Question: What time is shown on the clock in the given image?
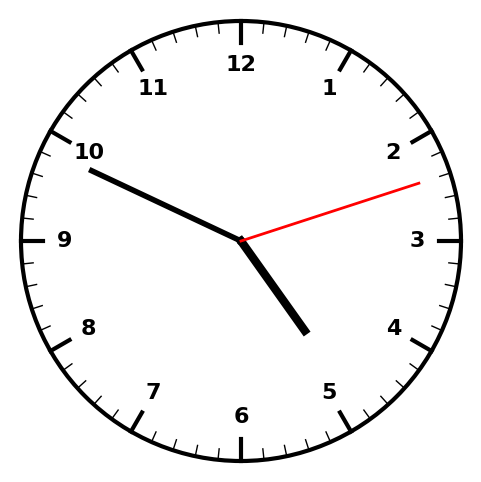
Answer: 04:49:12